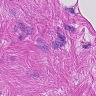
Metastatic tissue present: no